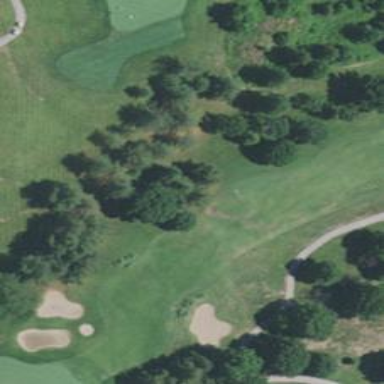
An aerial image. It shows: Golf hole.